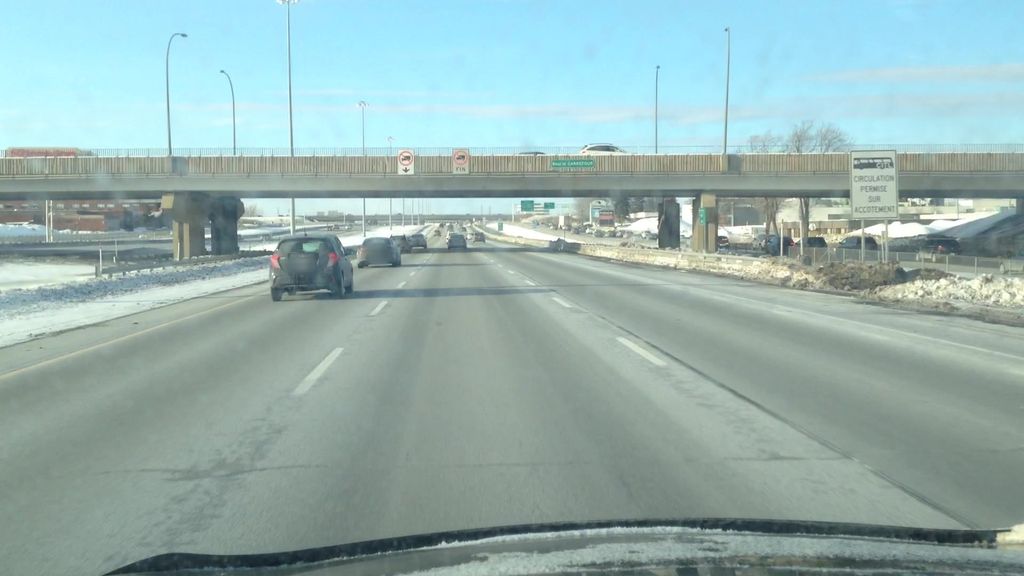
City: montreal